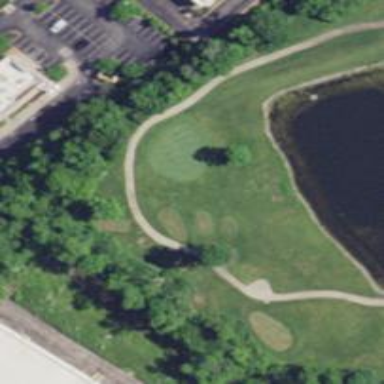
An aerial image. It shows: Golf hole.